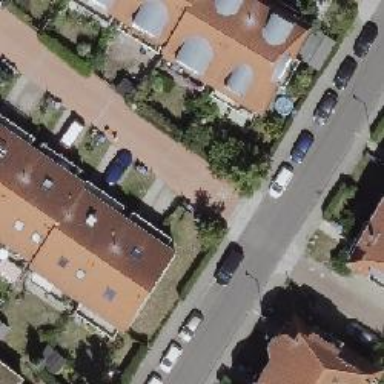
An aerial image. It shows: Residential road.